Field crop: maize
Growth stage: 2
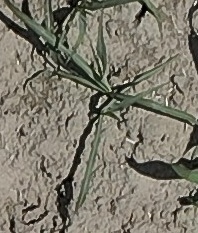
Species: sorghum